Brain MRI, t1w sequence, axial 2D slice.
Patient: age 50, sex F, weight 78 kg, height 1.78 m
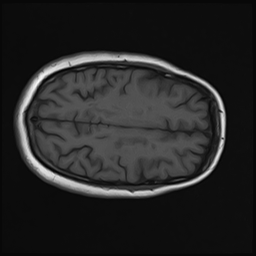